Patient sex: M
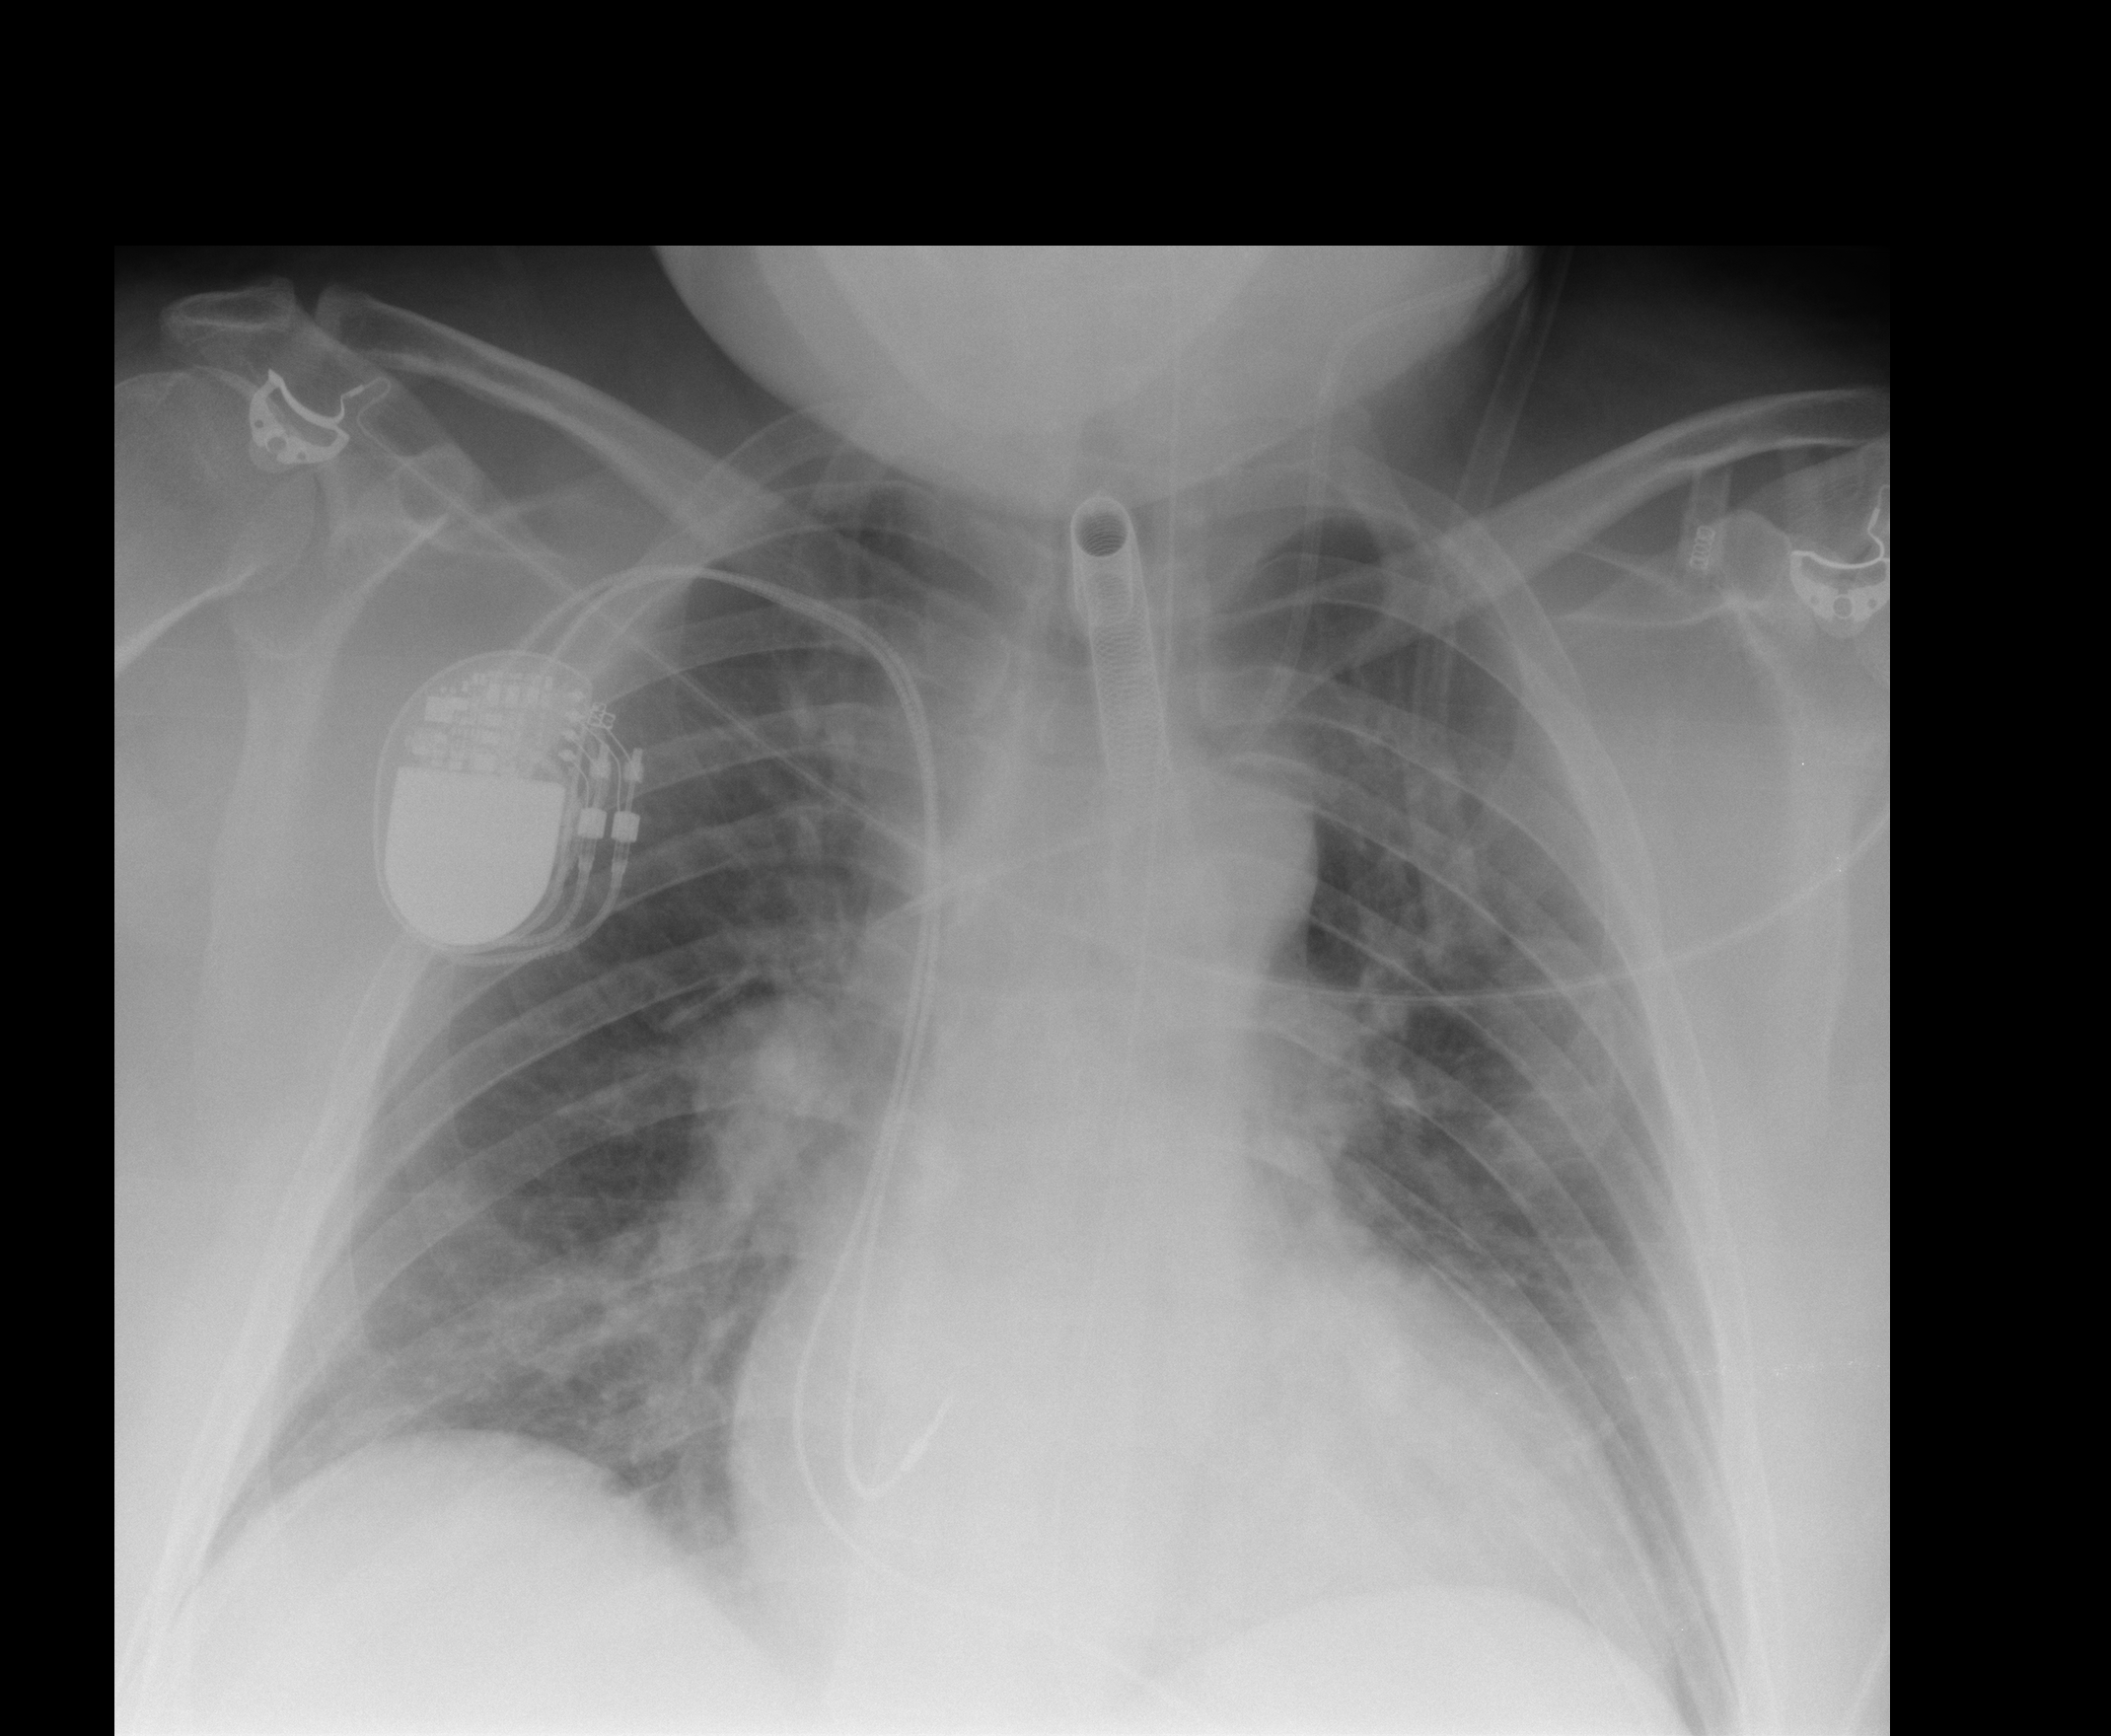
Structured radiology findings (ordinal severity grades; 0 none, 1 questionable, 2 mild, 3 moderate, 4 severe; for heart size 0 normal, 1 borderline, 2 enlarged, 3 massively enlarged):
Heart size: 2
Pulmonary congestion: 2
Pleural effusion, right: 0
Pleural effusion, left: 0
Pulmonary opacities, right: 0
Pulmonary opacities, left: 0
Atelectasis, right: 2
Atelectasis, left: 2